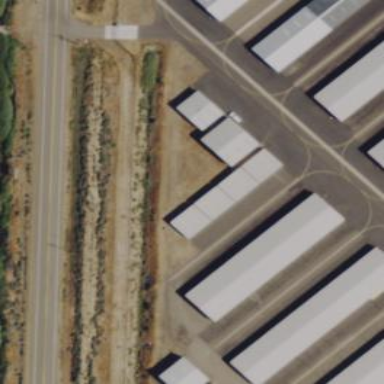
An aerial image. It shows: Hangar building at the airport.